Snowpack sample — Buffalo Mountain, Silverthorne, Colorado, USA (1/25/25, 10:11 AM MST)
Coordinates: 39.6222, -106.1139
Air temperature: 22 °F
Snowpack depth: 110 cm
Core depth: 40 cm
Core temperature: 46.4 °F
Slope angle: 12°, slope face: 102°
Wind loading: high
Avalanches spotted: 0
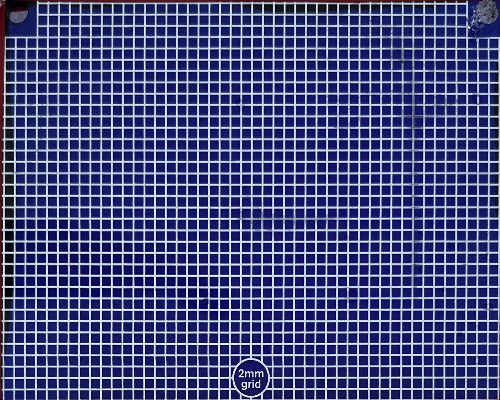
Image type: profile
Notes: No avalanches nearby, collected on the outskirts of a fire break 15 meters from the treeline, on way to Buffalo and Red Mountain